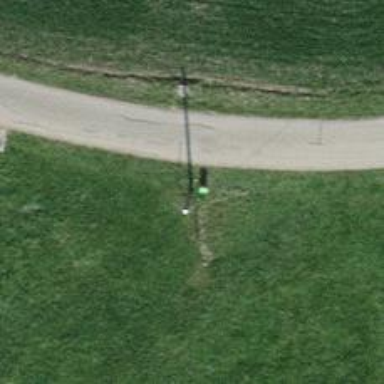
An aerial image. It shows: Communication pole.